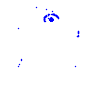
Particle: pion